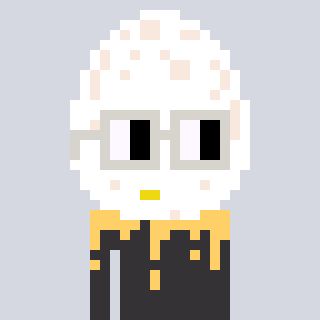
a pixel art character with square light gray glasses, a egg-shaped head and a grayscale-colored body on a cool background